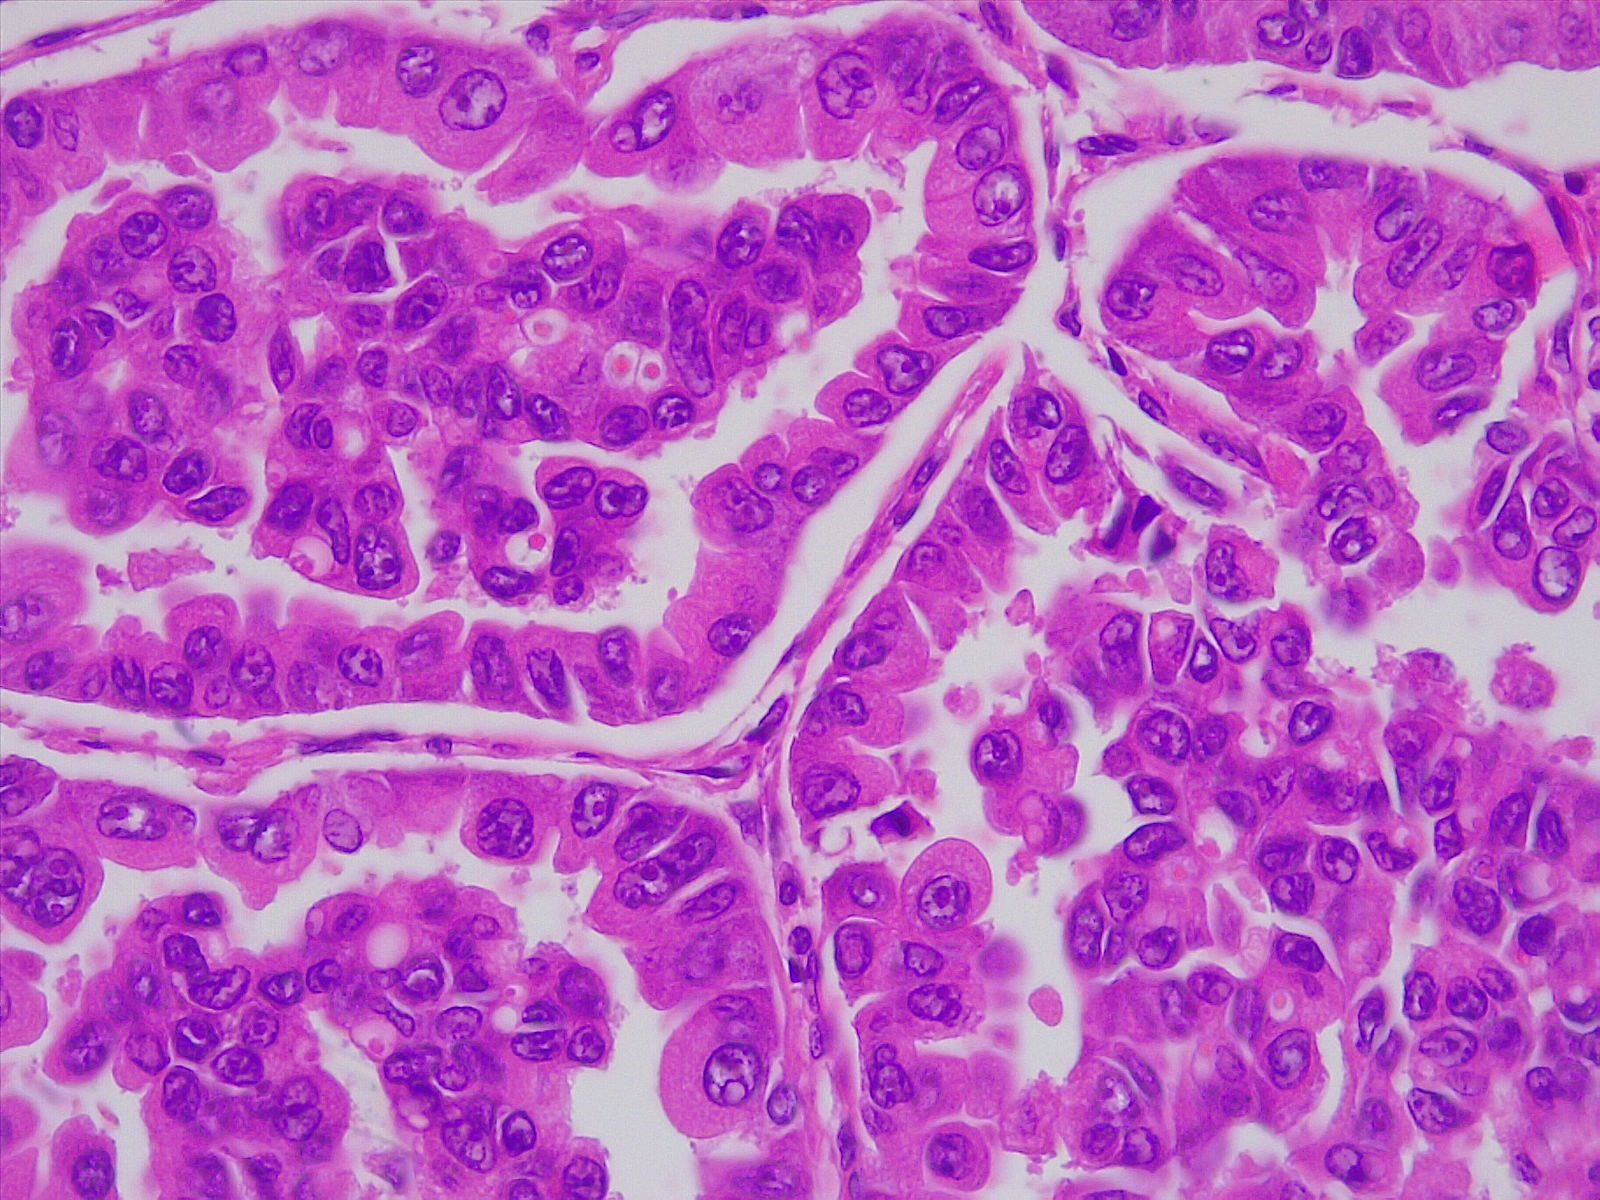
Label: lung adenocarcinoma, well differentiated